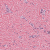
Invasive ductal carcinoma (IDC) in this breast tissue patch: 0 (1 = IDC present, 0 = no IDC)